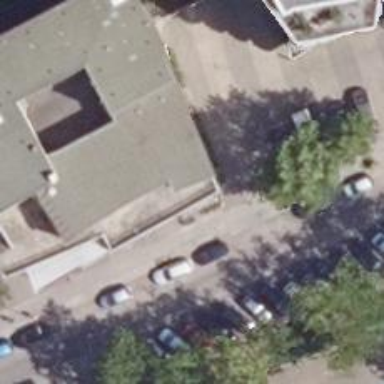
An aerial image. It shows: Bar.